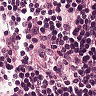
Metastatic tissue present: no